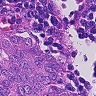
Metastatic tissue present: yes